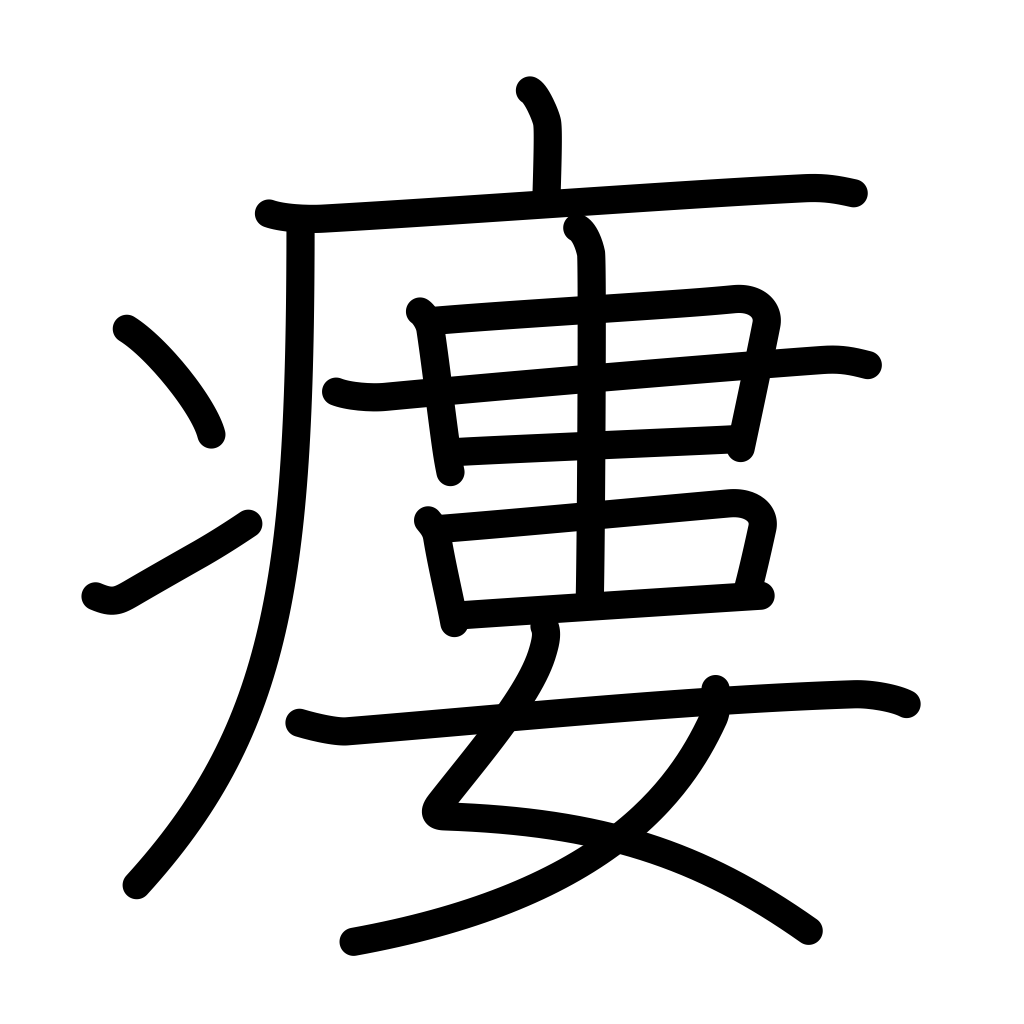
Meaning: fistula